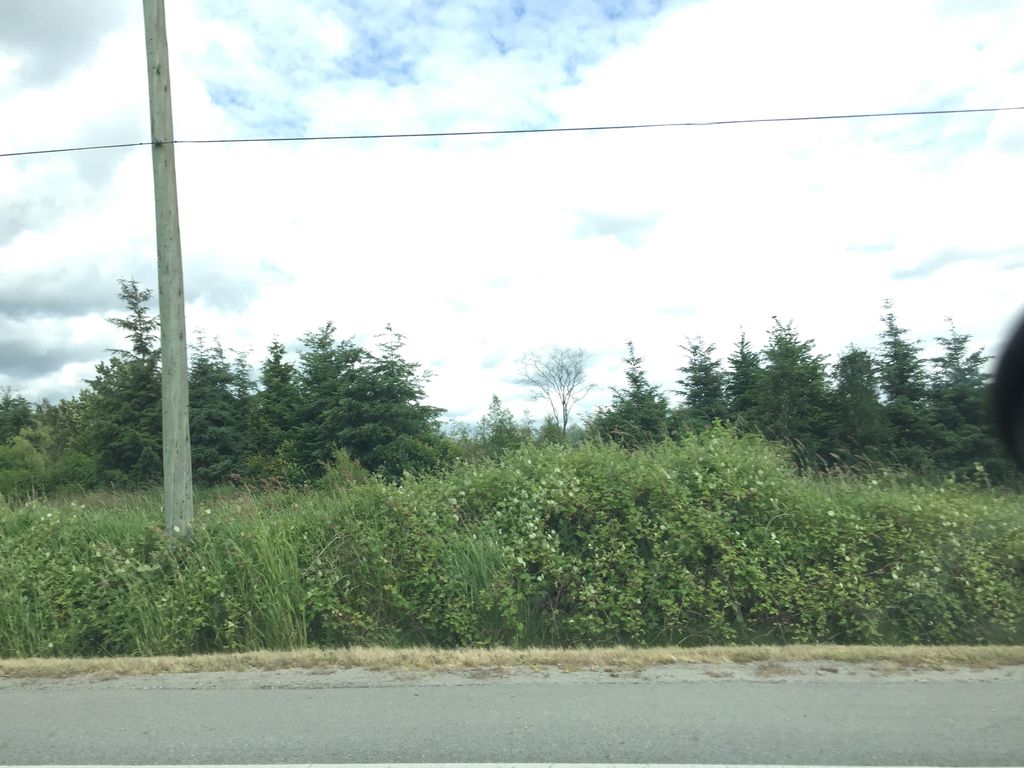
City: vancouver